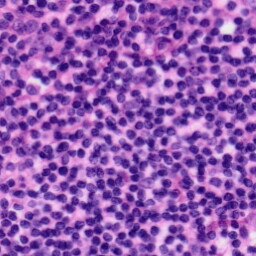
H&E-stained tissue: Tonsil